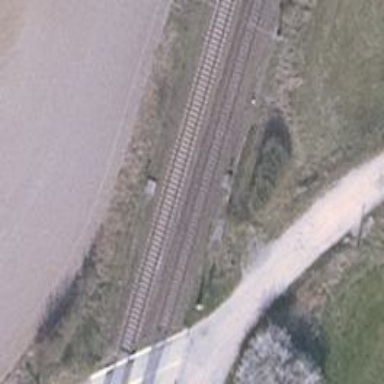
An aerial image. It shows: Railway signal.